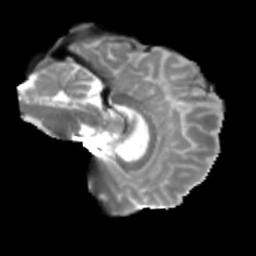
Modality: T2w
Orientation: sagittal
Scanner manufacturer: siemens
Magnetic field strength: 3 T
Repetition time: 4 s
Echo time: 0.0594 s